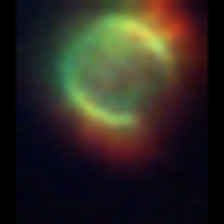
Taxon: Centric
Group: Diatoms